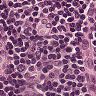
Metastatic tissue present: no